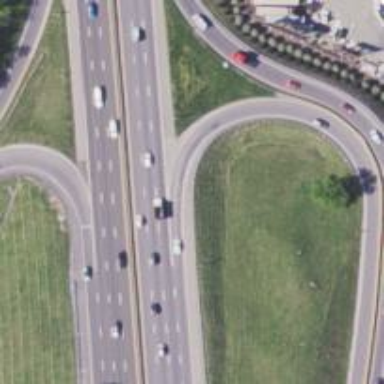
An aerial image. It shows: Motorway junction.